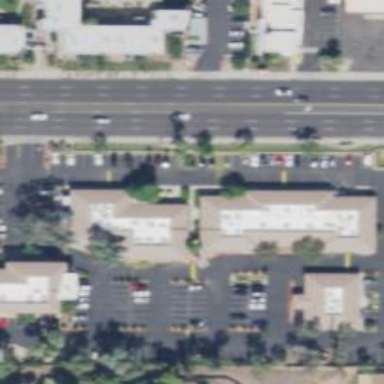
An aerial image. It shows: Healthcare clinic.